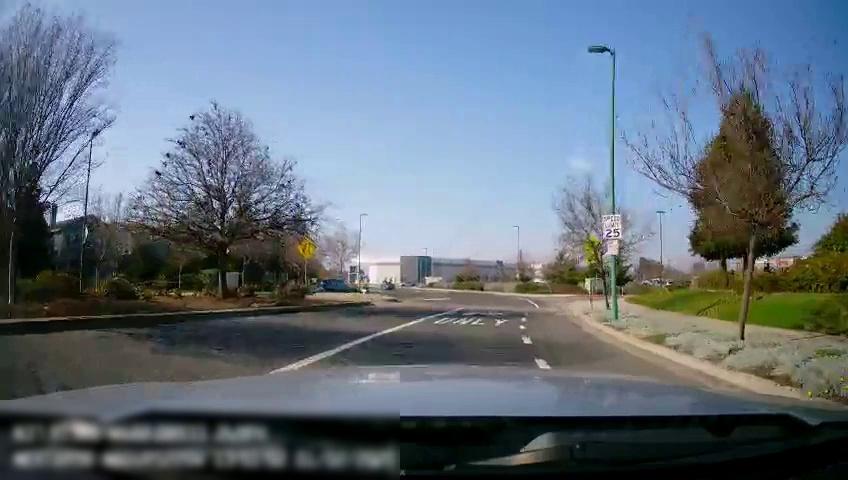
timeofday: Day
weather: Sunny
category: Drivable Space
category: Lanes | Alternate Lane
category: Lanes | Alternate Lane
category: Traffic | Signs
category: Traffic | Signs
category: Traffic | Signs